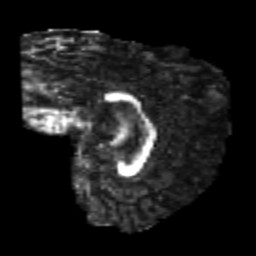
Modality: FA
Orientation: sagittal
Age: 24
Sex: male
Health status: healthy
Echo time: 0.074 s